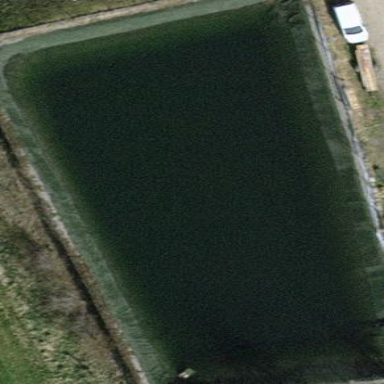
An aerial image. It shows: Reservoir of natural water.